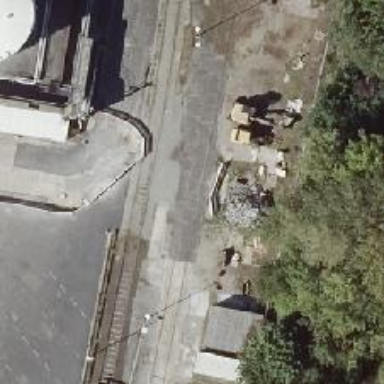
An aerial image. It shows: Abandoned railway spur.